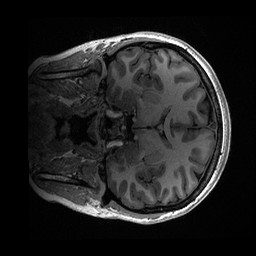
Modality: T1w
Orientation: coronal
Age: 19
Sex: female
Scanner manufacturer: ge
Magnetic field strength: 3 T
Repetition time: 0.006952 s
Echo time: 0.00292 s